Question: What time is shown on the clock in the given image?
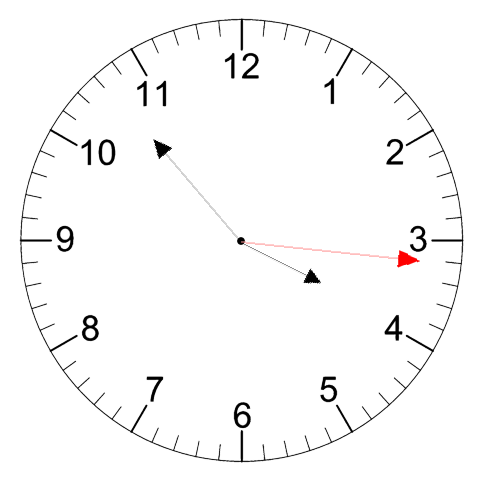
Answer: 03:53:16